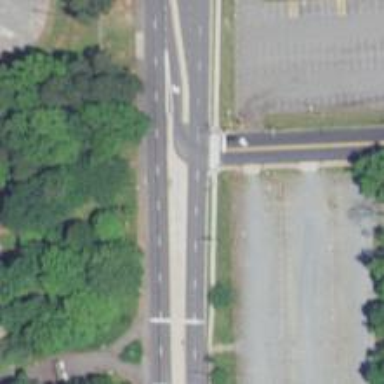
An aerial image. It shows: Primary link road with asphalt surface.